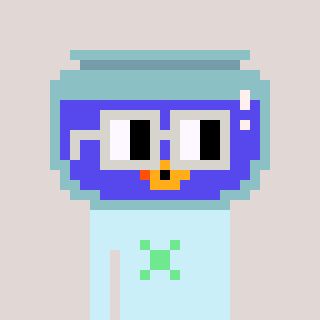
a pixel art character with square light gray glasses, a goldfish-shaped head and a cold-colored body on a warm background